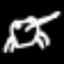
Label: frog